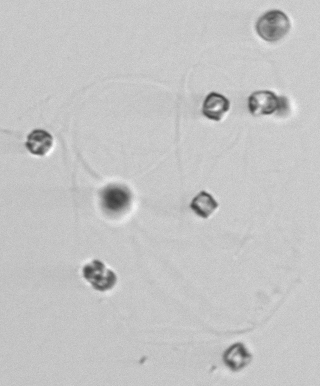
Label: Thalassiosira_sp_aff_mala